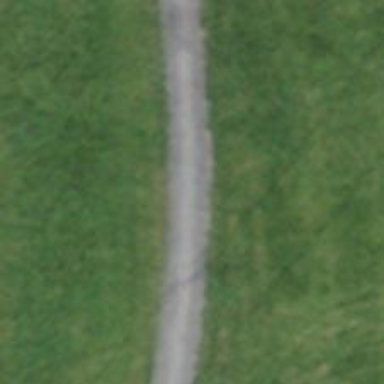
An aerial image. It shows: Unpaved driveway with service road designation.